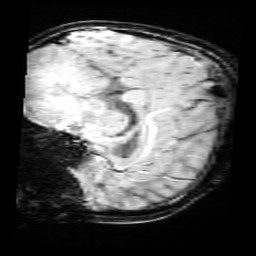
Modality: SWI
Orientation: sagittal
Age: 11
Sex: female
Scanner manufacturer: siemens
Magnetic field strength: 3 T
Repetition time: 0.027 s
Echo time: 0.02 s